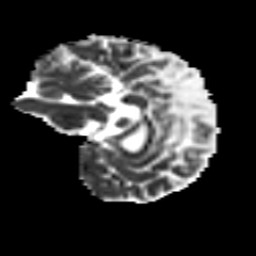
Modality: MD
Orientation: sagittal
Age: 34
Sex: female
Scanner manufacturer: siemens
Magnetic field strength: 3 T
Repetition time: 8.6 s
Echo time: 0.095 s